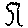
Label: tree